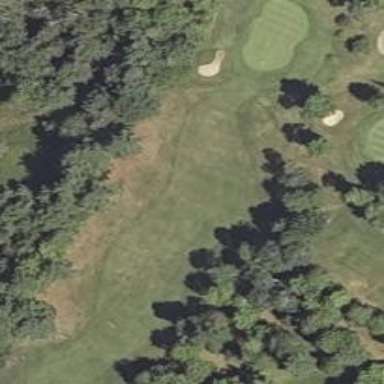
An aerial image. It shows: View of golf hole.